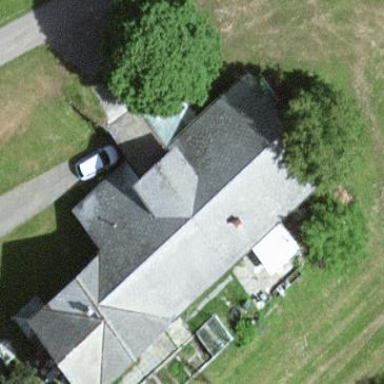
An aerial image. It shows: Simple and straightforward house.